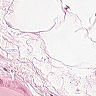
Metastatic tissue present: no